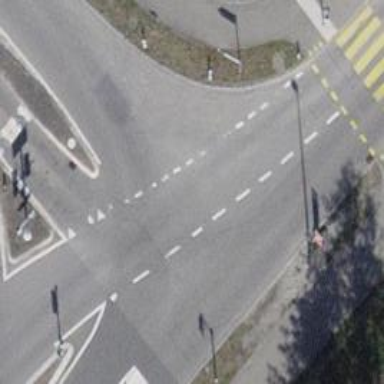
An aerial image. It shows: Road with traffic signals.